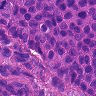
Metastatic tissue present: yes